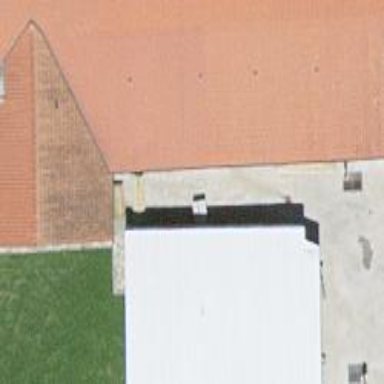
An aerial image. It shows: Building.